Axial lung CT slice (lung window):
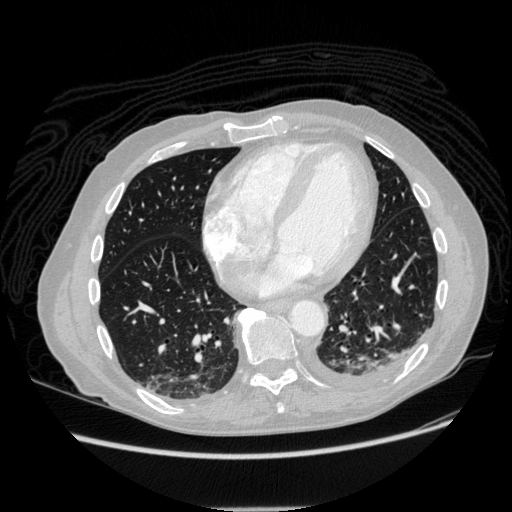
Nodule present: no